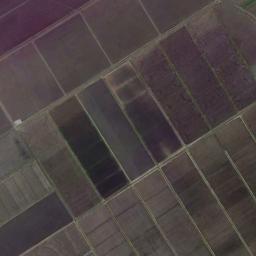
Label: rectangular_farmland